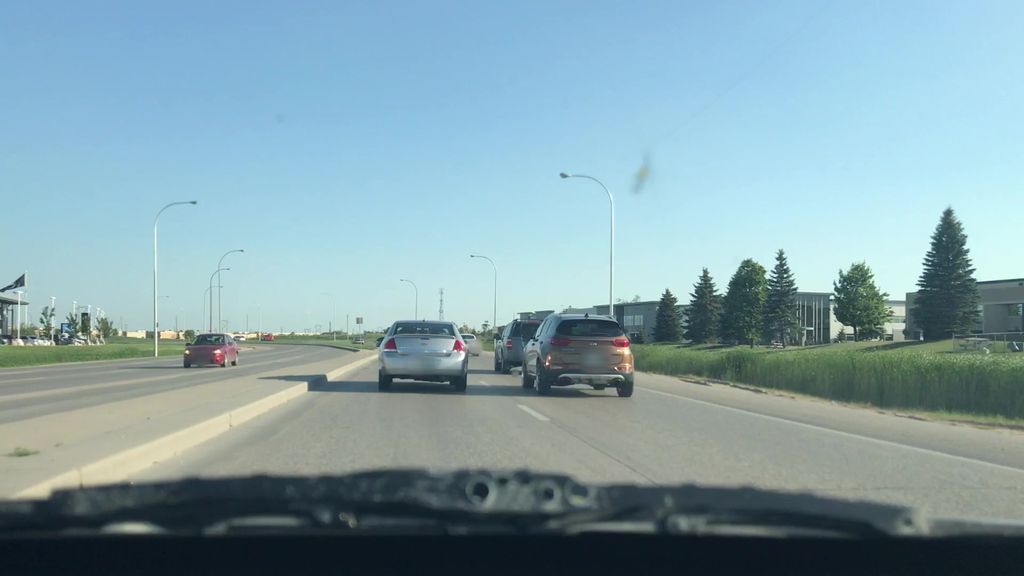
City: winnipeg